Field crop: maize
Growth stage: 2
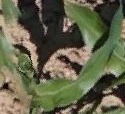
Species: maize